Question: Please see the example image:

There are a set of polygons (convex, non-convex, self-intersecting) in a plane. by vertices - points ( and coordinates, cartesian coordinate system).
- - - -
Polygons divide a plane into regions. Some parts of polygons (like the first and the second polygon, the second polygon and the third polygon). This overlapping parts is seperate regions too. Some polygons others (like the fourth polygon inside the second polygon).
I imagine for simplicity that the plane is a rectangle with constant , coordinates.
Detect the region (blue, pink, green, etc.) by the query point.
I am looking for algorithm and data structure for a plane subdivision with these assumptions.
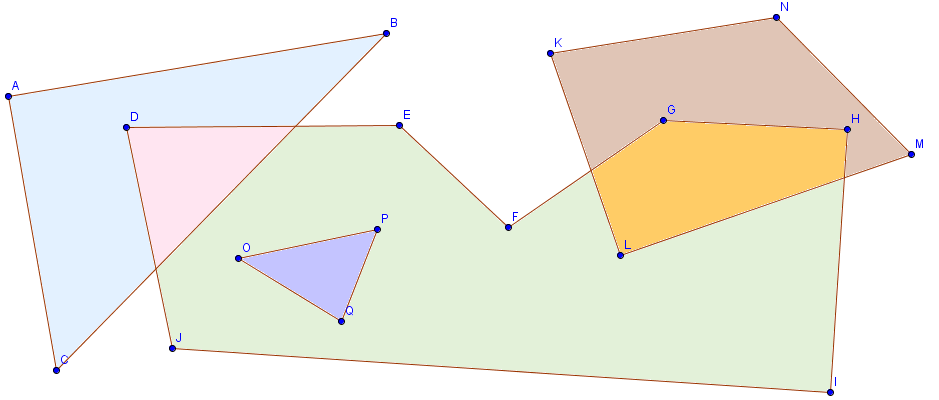
Answer: First transform your set of polygons into a set of non-overlapping polygons by iteratively looking for pairwise intersections and replacing the pair of intersecting polygons with their intersection and the original polygons minus the intersection. This might be easier and faster if you first split each polygon into a set of convex polygons (the convex polygons can simply "inherit" the "color" of the original concave polygon).
You can then put the polygons into a quad-tree or a similar data structure which allows you to quickly select candidate polygons for membership tests for a given query point.
You will need to define what is happening on edges shared between multiple polygons.